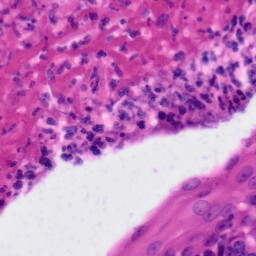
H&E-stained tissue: Tonsil